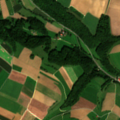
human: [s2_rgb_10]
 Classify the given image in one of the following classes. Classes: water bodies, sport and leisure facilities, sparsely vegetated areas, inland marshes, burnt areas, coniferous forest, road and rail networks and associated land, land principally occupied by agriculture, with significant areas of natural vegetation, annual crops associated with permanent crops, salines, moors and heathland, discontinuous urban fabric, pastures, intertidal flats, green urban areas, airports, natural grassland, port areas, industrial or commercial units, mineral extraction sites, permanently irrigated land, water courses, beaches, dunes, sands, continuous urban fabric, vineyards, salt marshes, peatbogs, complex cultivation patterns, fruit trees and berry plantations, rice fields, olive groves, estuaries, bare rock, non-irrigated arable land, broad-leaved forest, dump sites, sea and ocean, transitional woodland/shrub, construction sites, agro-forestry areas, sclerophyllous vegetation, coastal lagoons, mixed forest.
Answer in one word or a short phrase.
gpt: non-irrigated arable land, broad-leaved forest, mixed forest